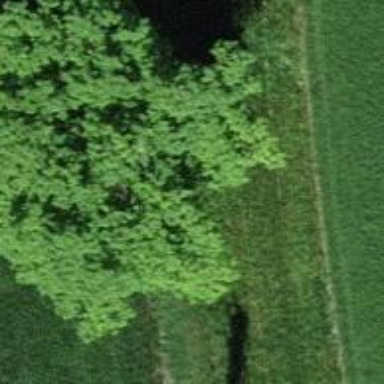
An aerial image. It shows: Broadleaved tree in natural setting.